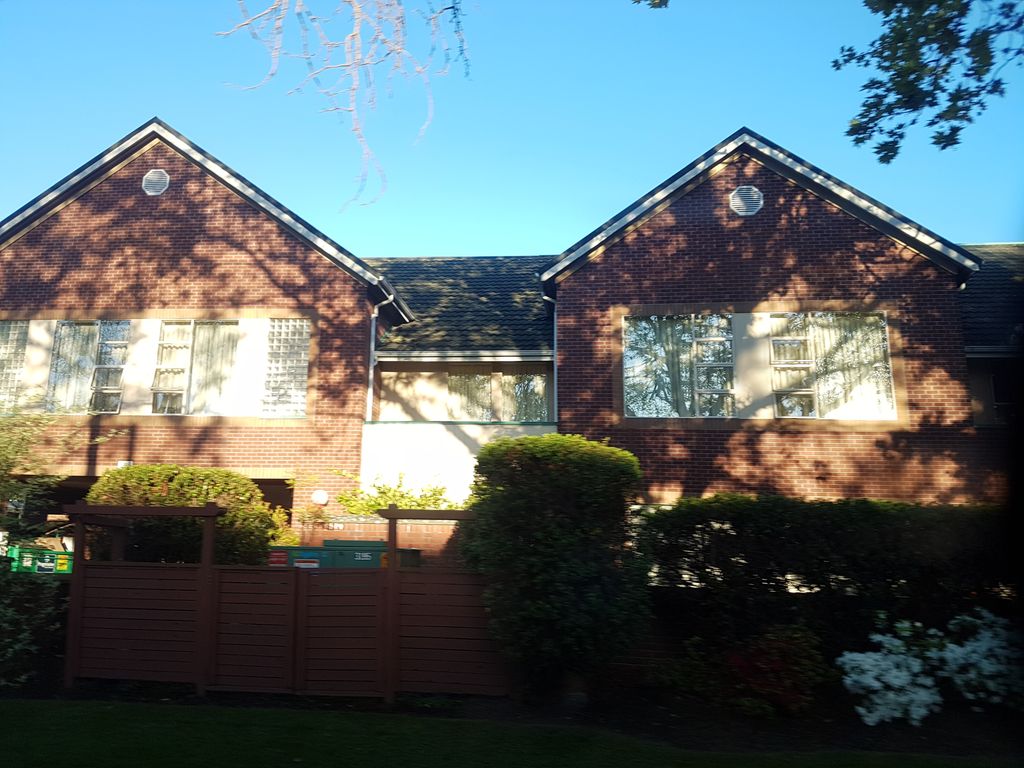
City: victoria